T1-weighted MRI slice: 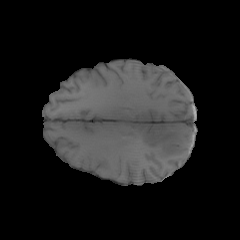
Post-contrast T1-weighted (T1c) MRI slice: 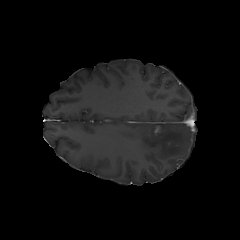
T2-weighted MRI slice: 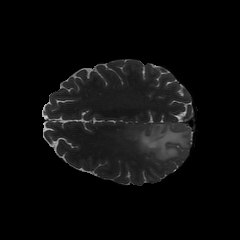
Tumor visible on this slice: yes